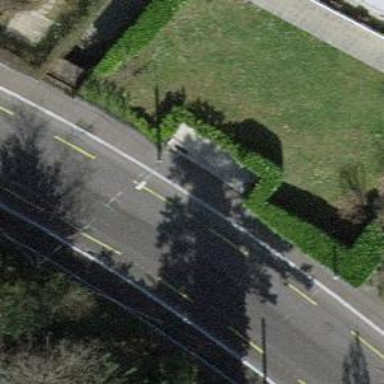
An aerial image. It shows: Tertiary road with asphalt surface and trolley wires.